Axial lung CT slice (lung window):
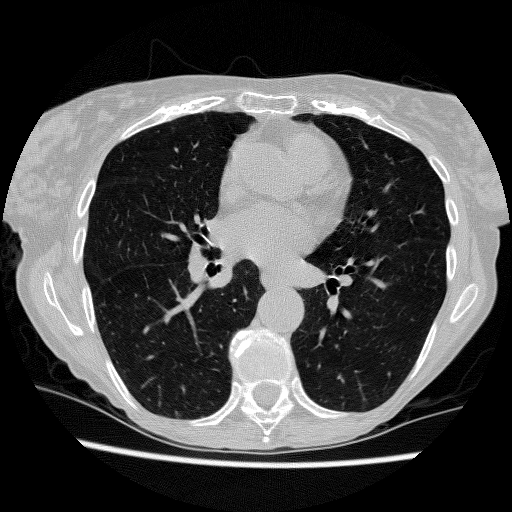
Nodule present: no